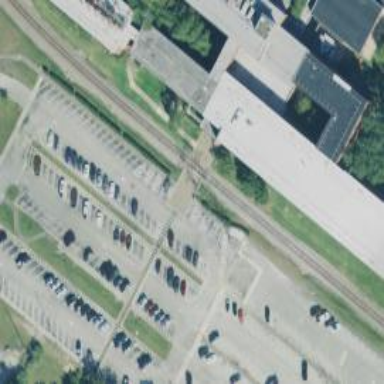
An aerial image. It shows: Railway crossing.